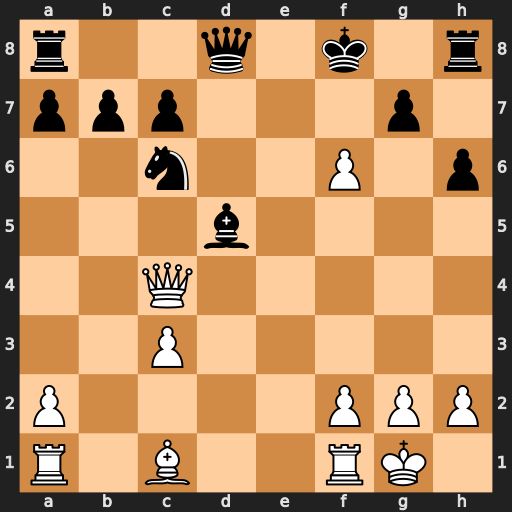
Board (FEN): r2q1k1r/ppp3p1/2n2P1p/3b4/2Q5/2P5/P4PPP/R1B2RK1
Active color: w
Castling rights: -
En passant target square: -
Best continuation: fxg7+ Kxg7 Qg4+